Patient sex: M
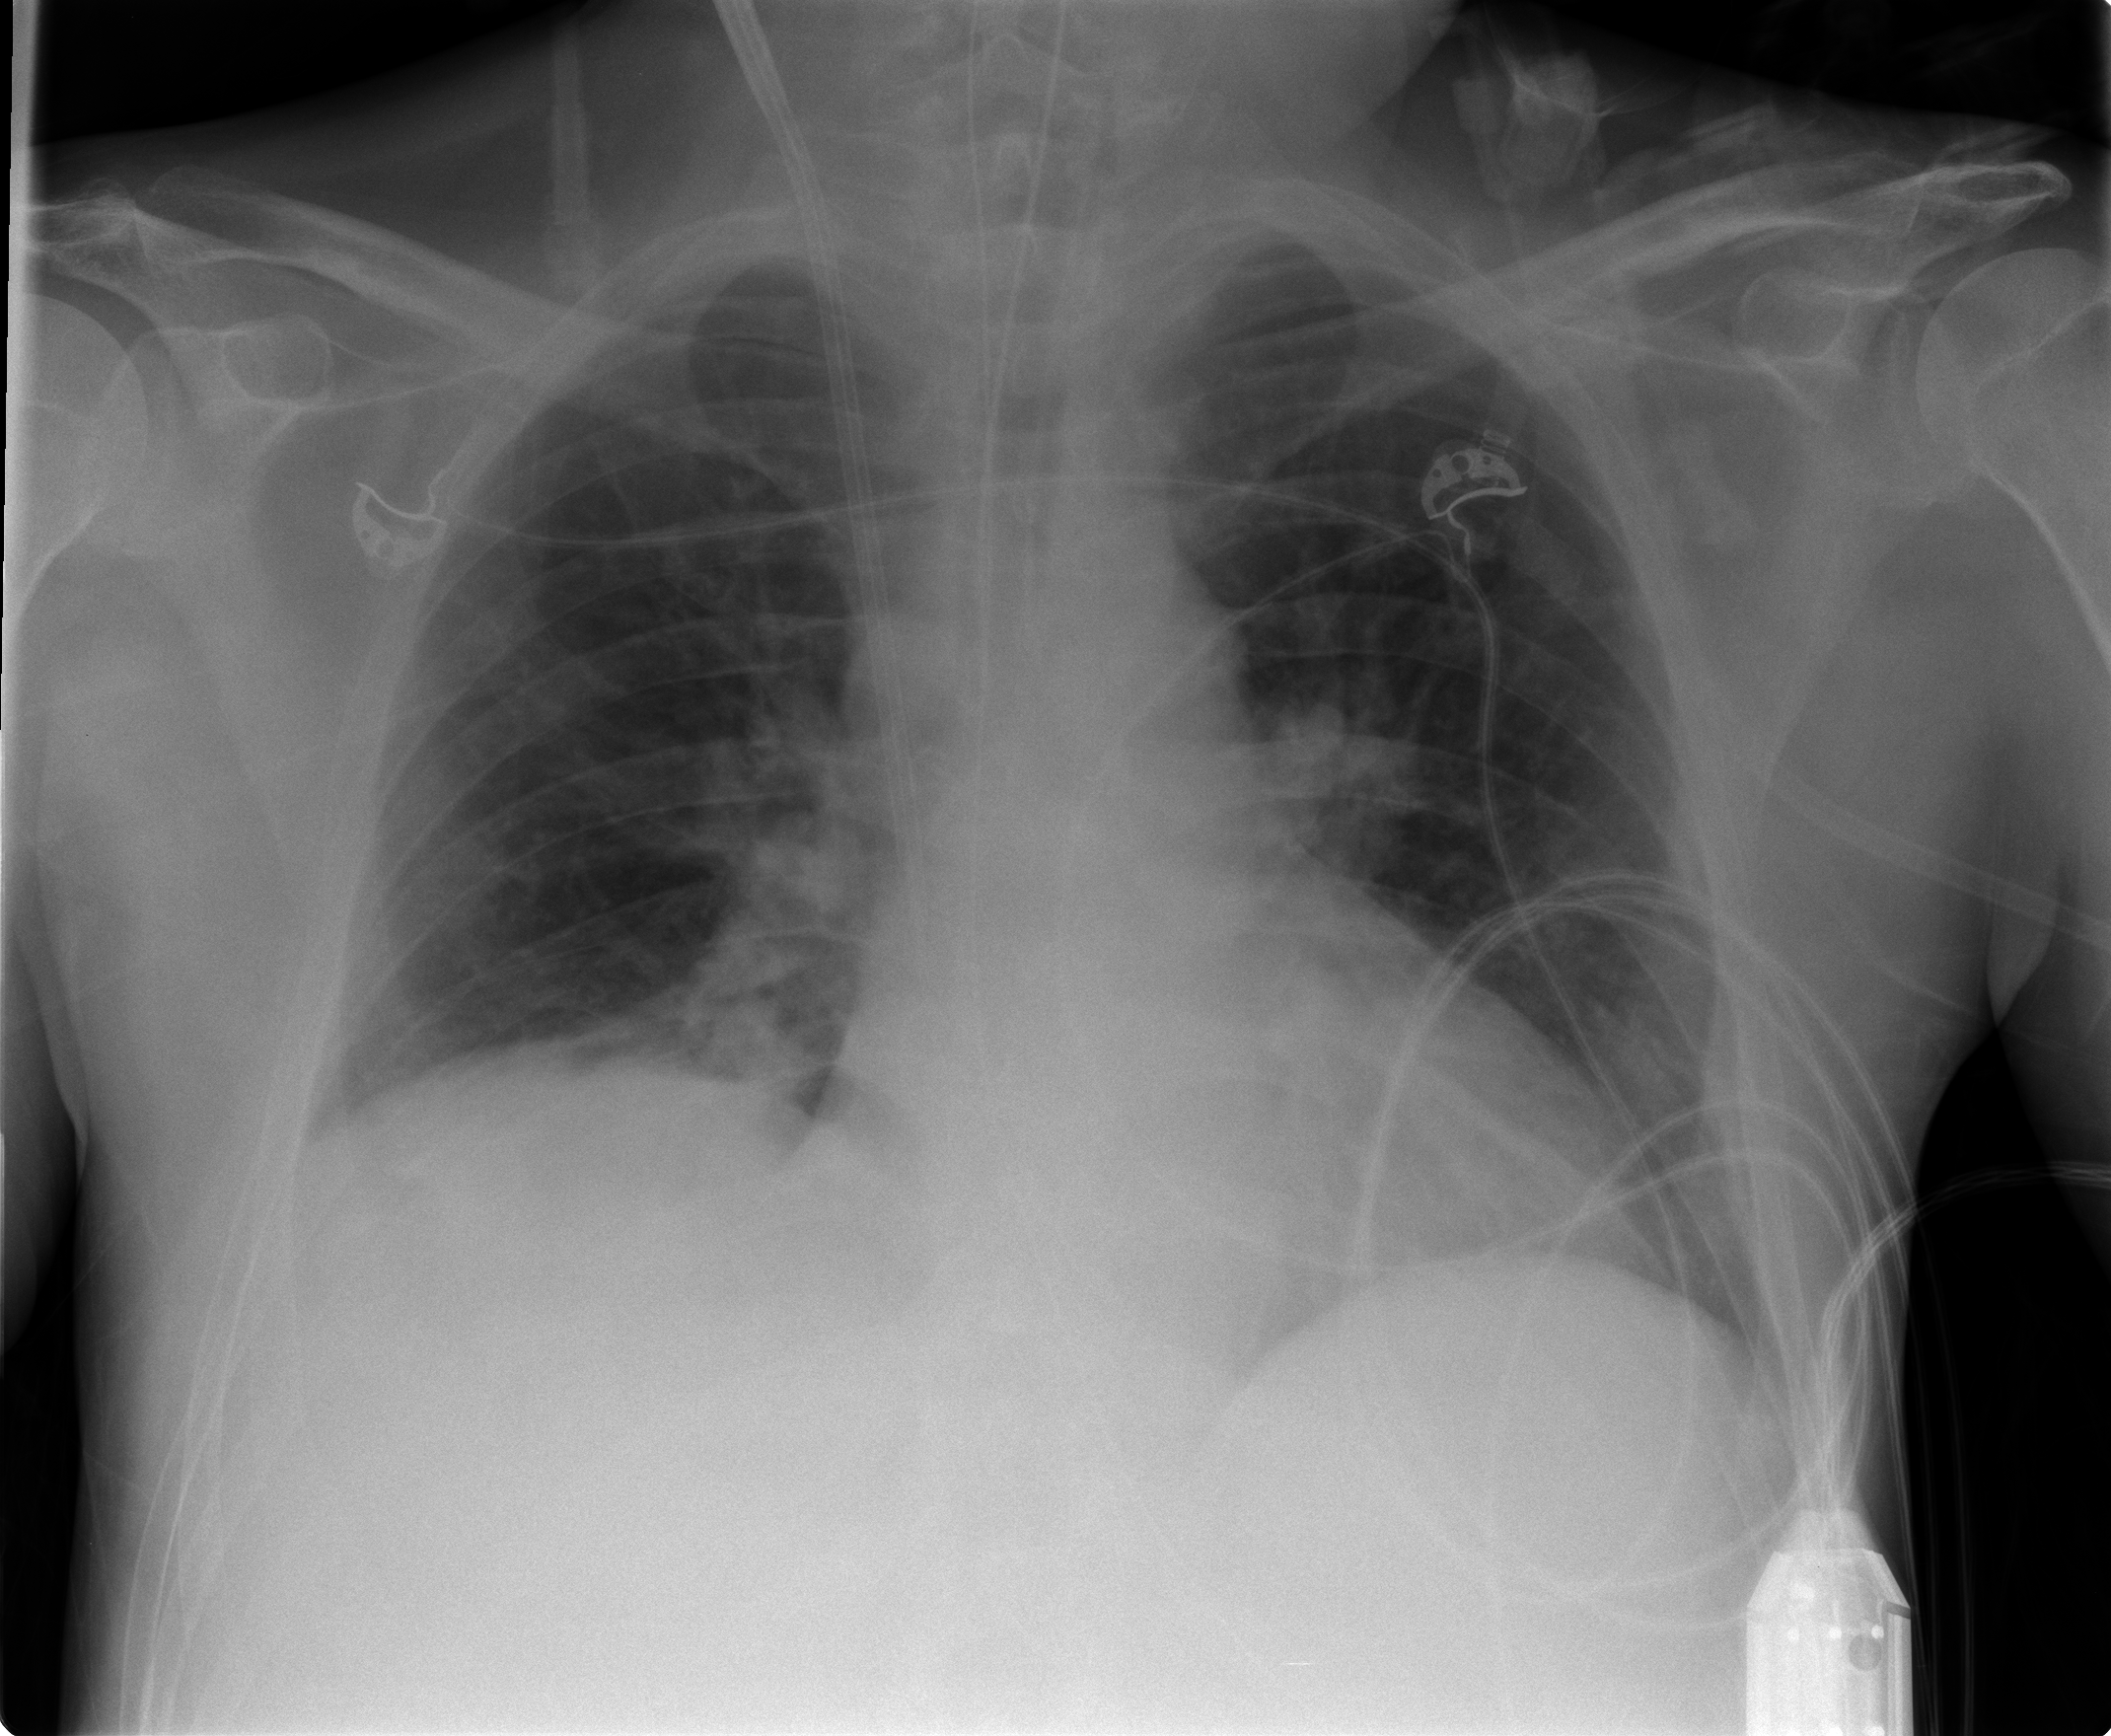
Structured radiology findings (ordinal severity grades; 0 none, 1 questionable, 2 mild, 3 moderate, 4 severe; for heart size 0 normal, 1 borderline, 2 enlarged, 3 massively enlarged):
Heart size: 0
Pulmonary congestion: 2
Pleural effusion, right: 0
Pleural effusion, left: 0
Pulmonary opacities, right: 0
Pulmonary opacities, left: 0
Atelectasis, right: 0
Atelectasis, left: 0